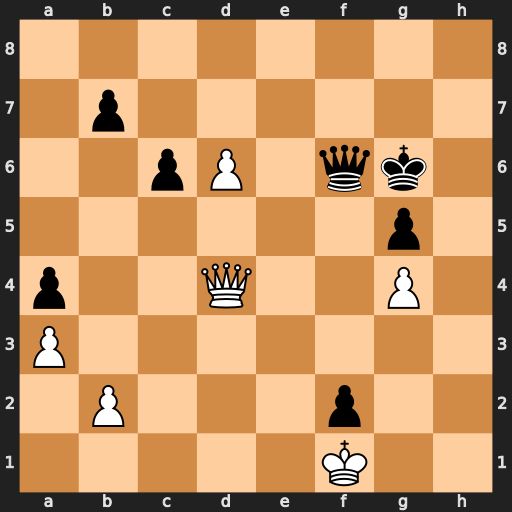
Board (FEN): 8/1p6/2pP1qk1/6p1/p2Q2P1/P7/1P3p2/5K2
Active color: w
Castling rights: -
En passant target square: -
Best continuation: Qd3+ Kf7 d7 Qe5 Qh7+ Ke6 d8=N+